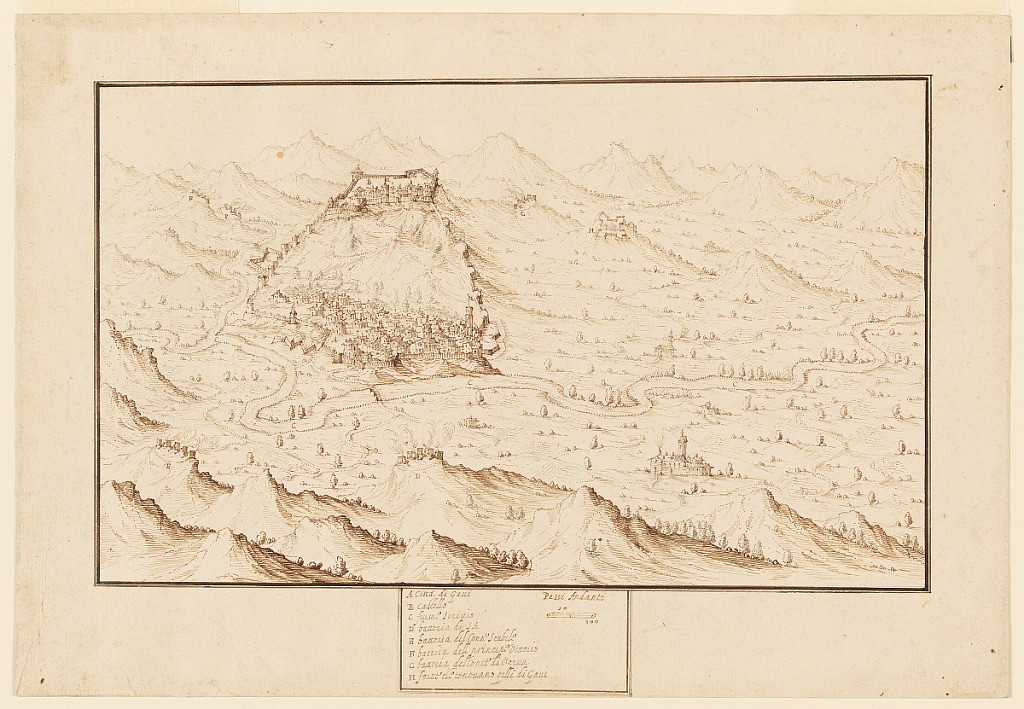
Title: Planometric View of Gani
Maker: Jacques Callot, French, 1592–1635
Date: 1610–35
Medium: Pen and brown ink on cream laid paper
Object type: Drawing
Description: A large valley in the center of the composition is situated between mountains in the foreground and the background. A stream runs through the valley, which is scattered with trees. A walled settlement appears on the center left. A box with text in Italian appears in the bottom center, below the picture. The text includes letters indicating places that correspond to letters dispersed throughout the composition.